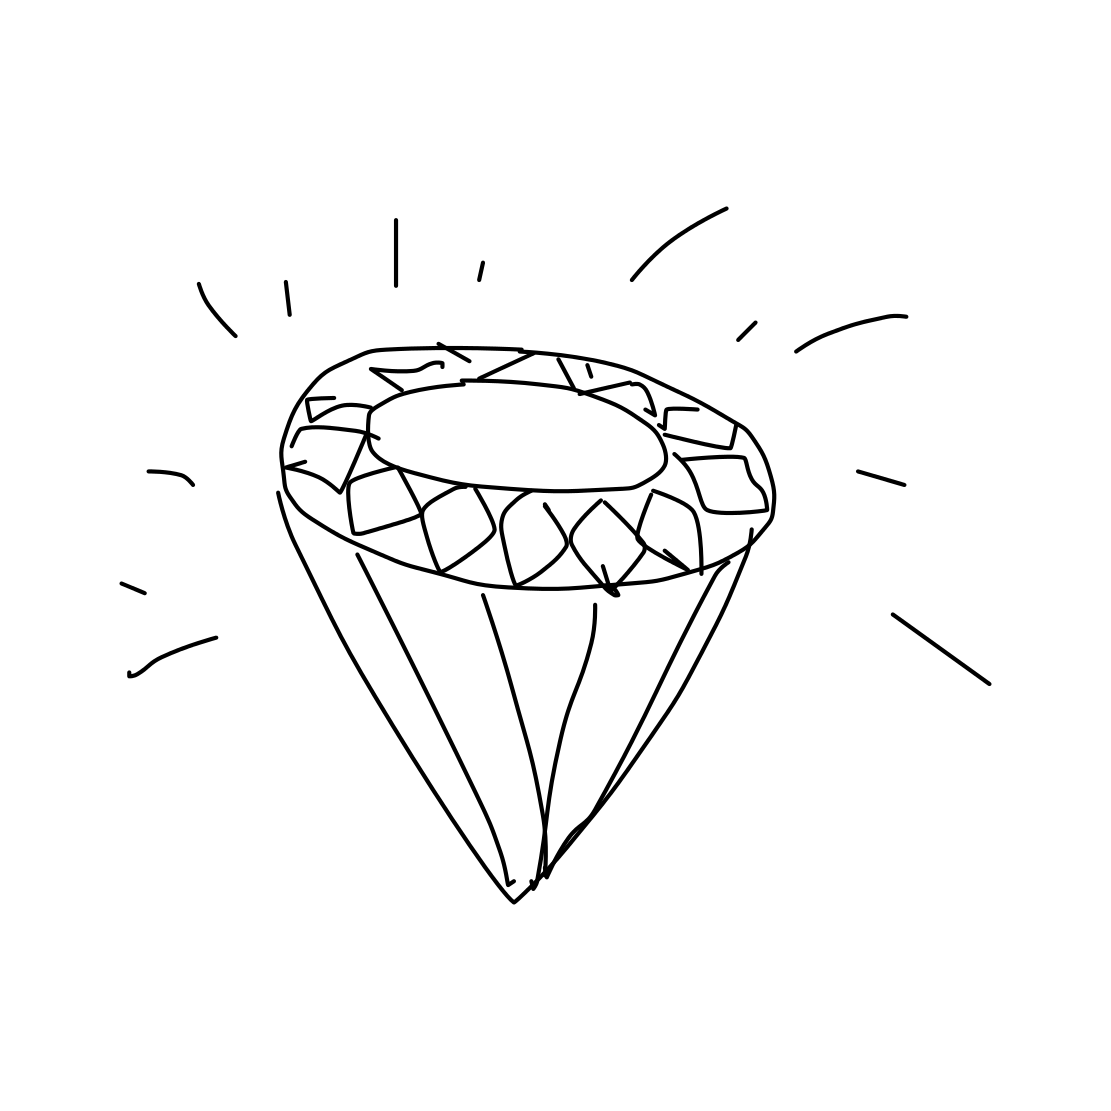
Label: diamond